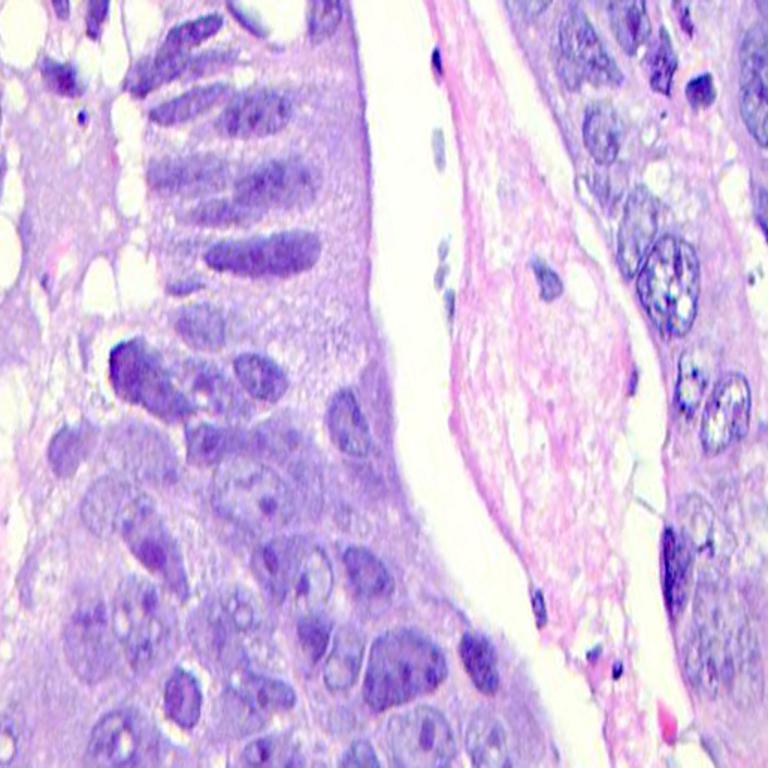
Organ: colon
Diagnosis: adenocarcinomas